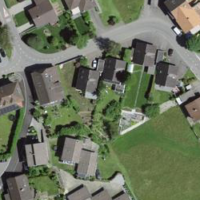
EUNIS habitat code: 54
Species observed at this site:
Lysimachia punctata